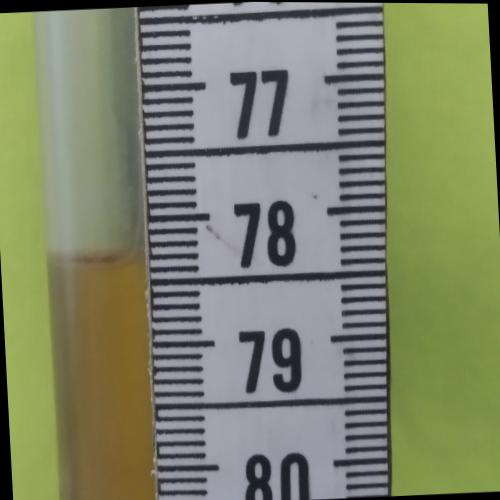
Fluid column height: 78.3 cm